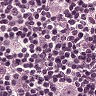
Metastatic tissue present: yes